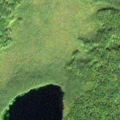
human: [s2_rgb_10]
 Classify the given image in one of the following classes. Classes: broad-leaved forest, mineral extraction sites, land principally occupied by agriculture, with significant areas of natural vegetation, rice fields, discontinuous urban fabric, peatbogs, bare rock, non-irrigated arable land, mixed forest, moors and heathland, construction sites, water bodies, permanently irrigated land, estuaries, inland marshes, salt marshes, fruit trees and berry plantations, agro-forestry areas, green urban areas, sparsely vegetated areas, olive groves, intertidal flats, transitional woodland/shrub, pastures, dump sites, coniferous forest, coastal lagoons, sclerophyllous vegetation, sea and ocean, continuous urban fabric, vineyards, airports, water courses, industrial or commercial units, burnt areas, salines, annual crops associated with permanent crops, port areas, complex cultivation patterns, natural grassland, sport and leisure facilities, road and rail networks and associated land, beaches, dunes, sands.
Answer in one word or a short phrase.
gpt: coniferous forest, mixed forest, transitional woodland/shrub, water bodies